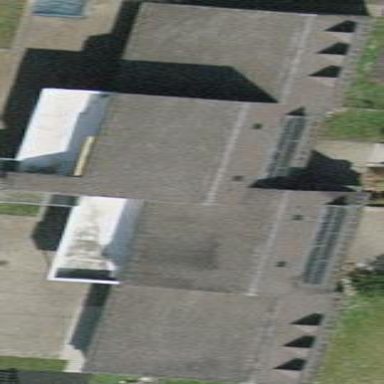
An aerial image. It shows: Kindergarten building.